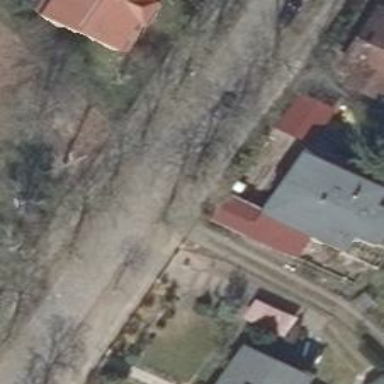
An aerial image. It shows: Residential road with sidewalks on both sides.